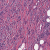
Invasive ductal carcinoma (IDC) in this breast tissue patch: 1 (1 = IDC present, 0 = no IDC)